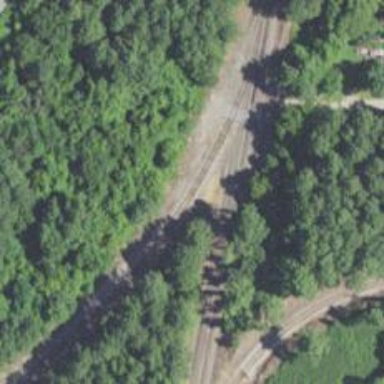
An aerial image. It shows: Rail spur service.